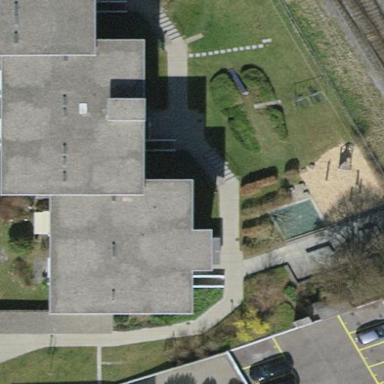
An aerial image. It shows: Flat-roofed apartment building.